Question: I am building a new project. And I have added in 'Application_Start()'
'''
WebSecurity.InitializeDatabaseConnection(
"DefaultConnection",
"UserProfile",
"UserId",
"UserName",
true);
'''
And when I have started the application it created me default tables like on diagram.
I have extended 'UserProfile' to fit my needs.
On the diagram you can see that 'webpages_OAuthMembership & webpages_Membership' tables are not in realtionship with any table.
Should I bind them to the 'UserProfile' table by 'UserId' as a or there is some reason to leave it like this?
I work with 'SimpleMembership' for the first time.

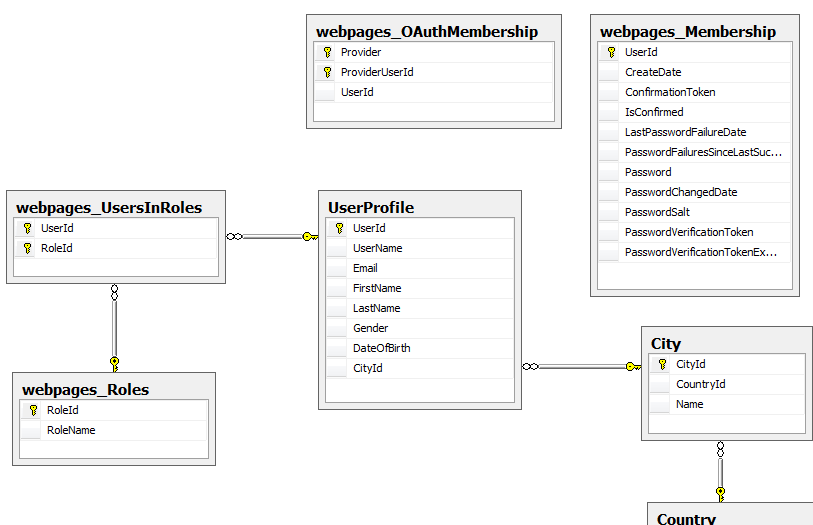
Answer: I would say it is up to you, but I would not recommend it in my opinion.
The main considerations are:
- <URL>- -
Therefore I don't create the FKs. I use the <URL>, meaning I never need to access the tables directly. This also means that if there are edge cases where the referential integrity would break the SimpleMembership provider, I am not at risk of coming across them.